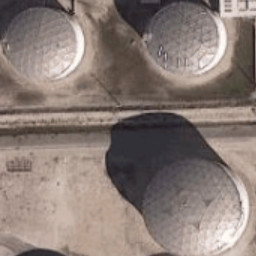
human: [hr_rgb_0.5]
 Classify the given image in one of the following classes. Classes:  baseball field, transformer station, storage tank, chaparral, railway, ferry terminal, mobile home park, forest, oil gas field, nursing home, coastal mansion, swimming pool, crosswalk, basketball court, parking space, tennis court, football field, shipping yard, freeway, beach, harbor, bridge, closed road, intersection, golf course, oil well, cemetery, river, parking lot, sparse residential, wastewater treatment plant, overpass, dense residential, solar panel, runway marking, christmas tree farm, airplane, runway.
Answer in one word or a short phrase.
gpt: storage tank